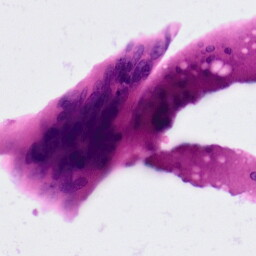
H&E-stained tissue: Colon